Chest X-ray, PA view. Patient: 58 years old, sex F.
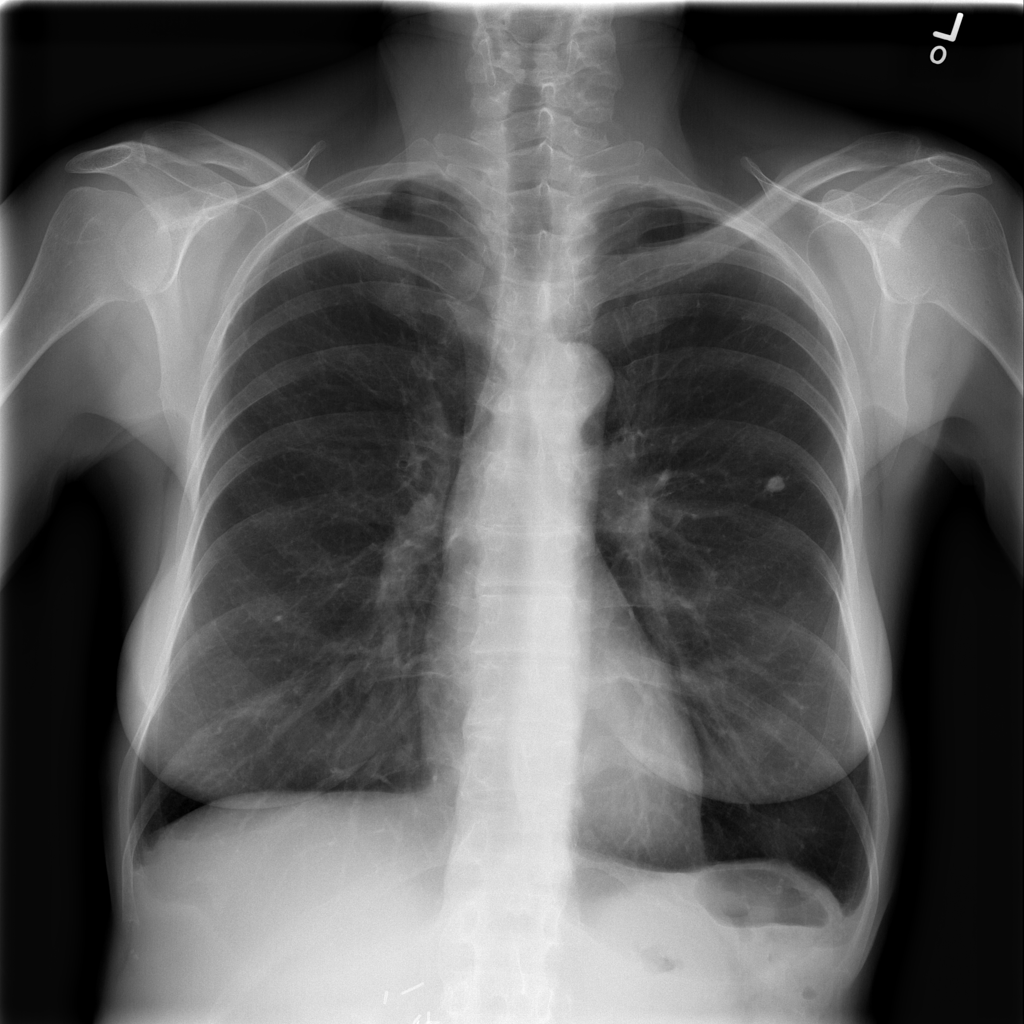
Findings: No Finding